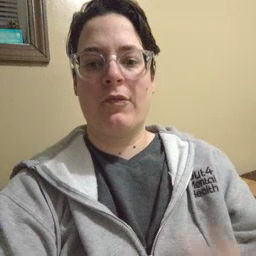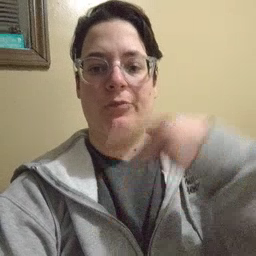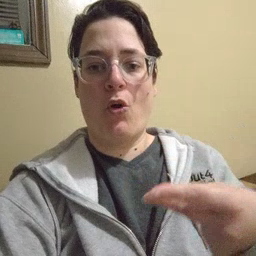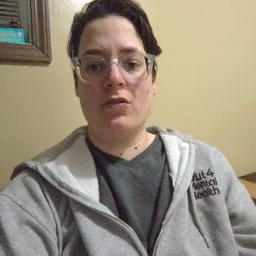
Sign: fall